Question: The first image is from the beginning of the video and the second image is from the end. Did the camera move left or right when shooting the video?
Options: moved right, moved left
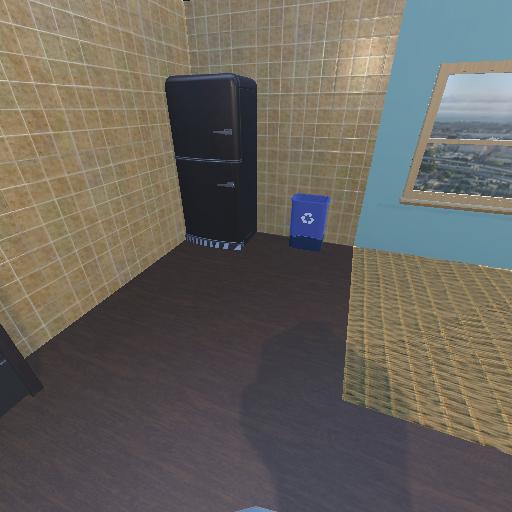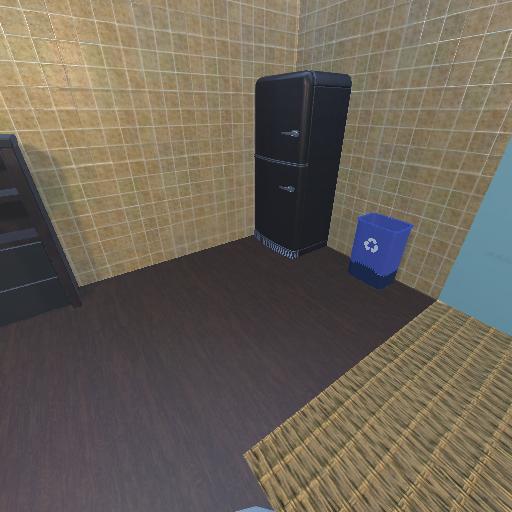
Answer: moved right